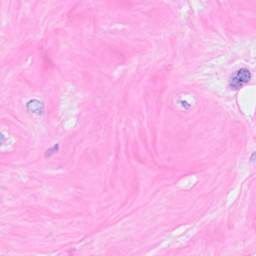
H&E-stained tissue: Breast